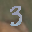
Label: 3